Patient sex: M
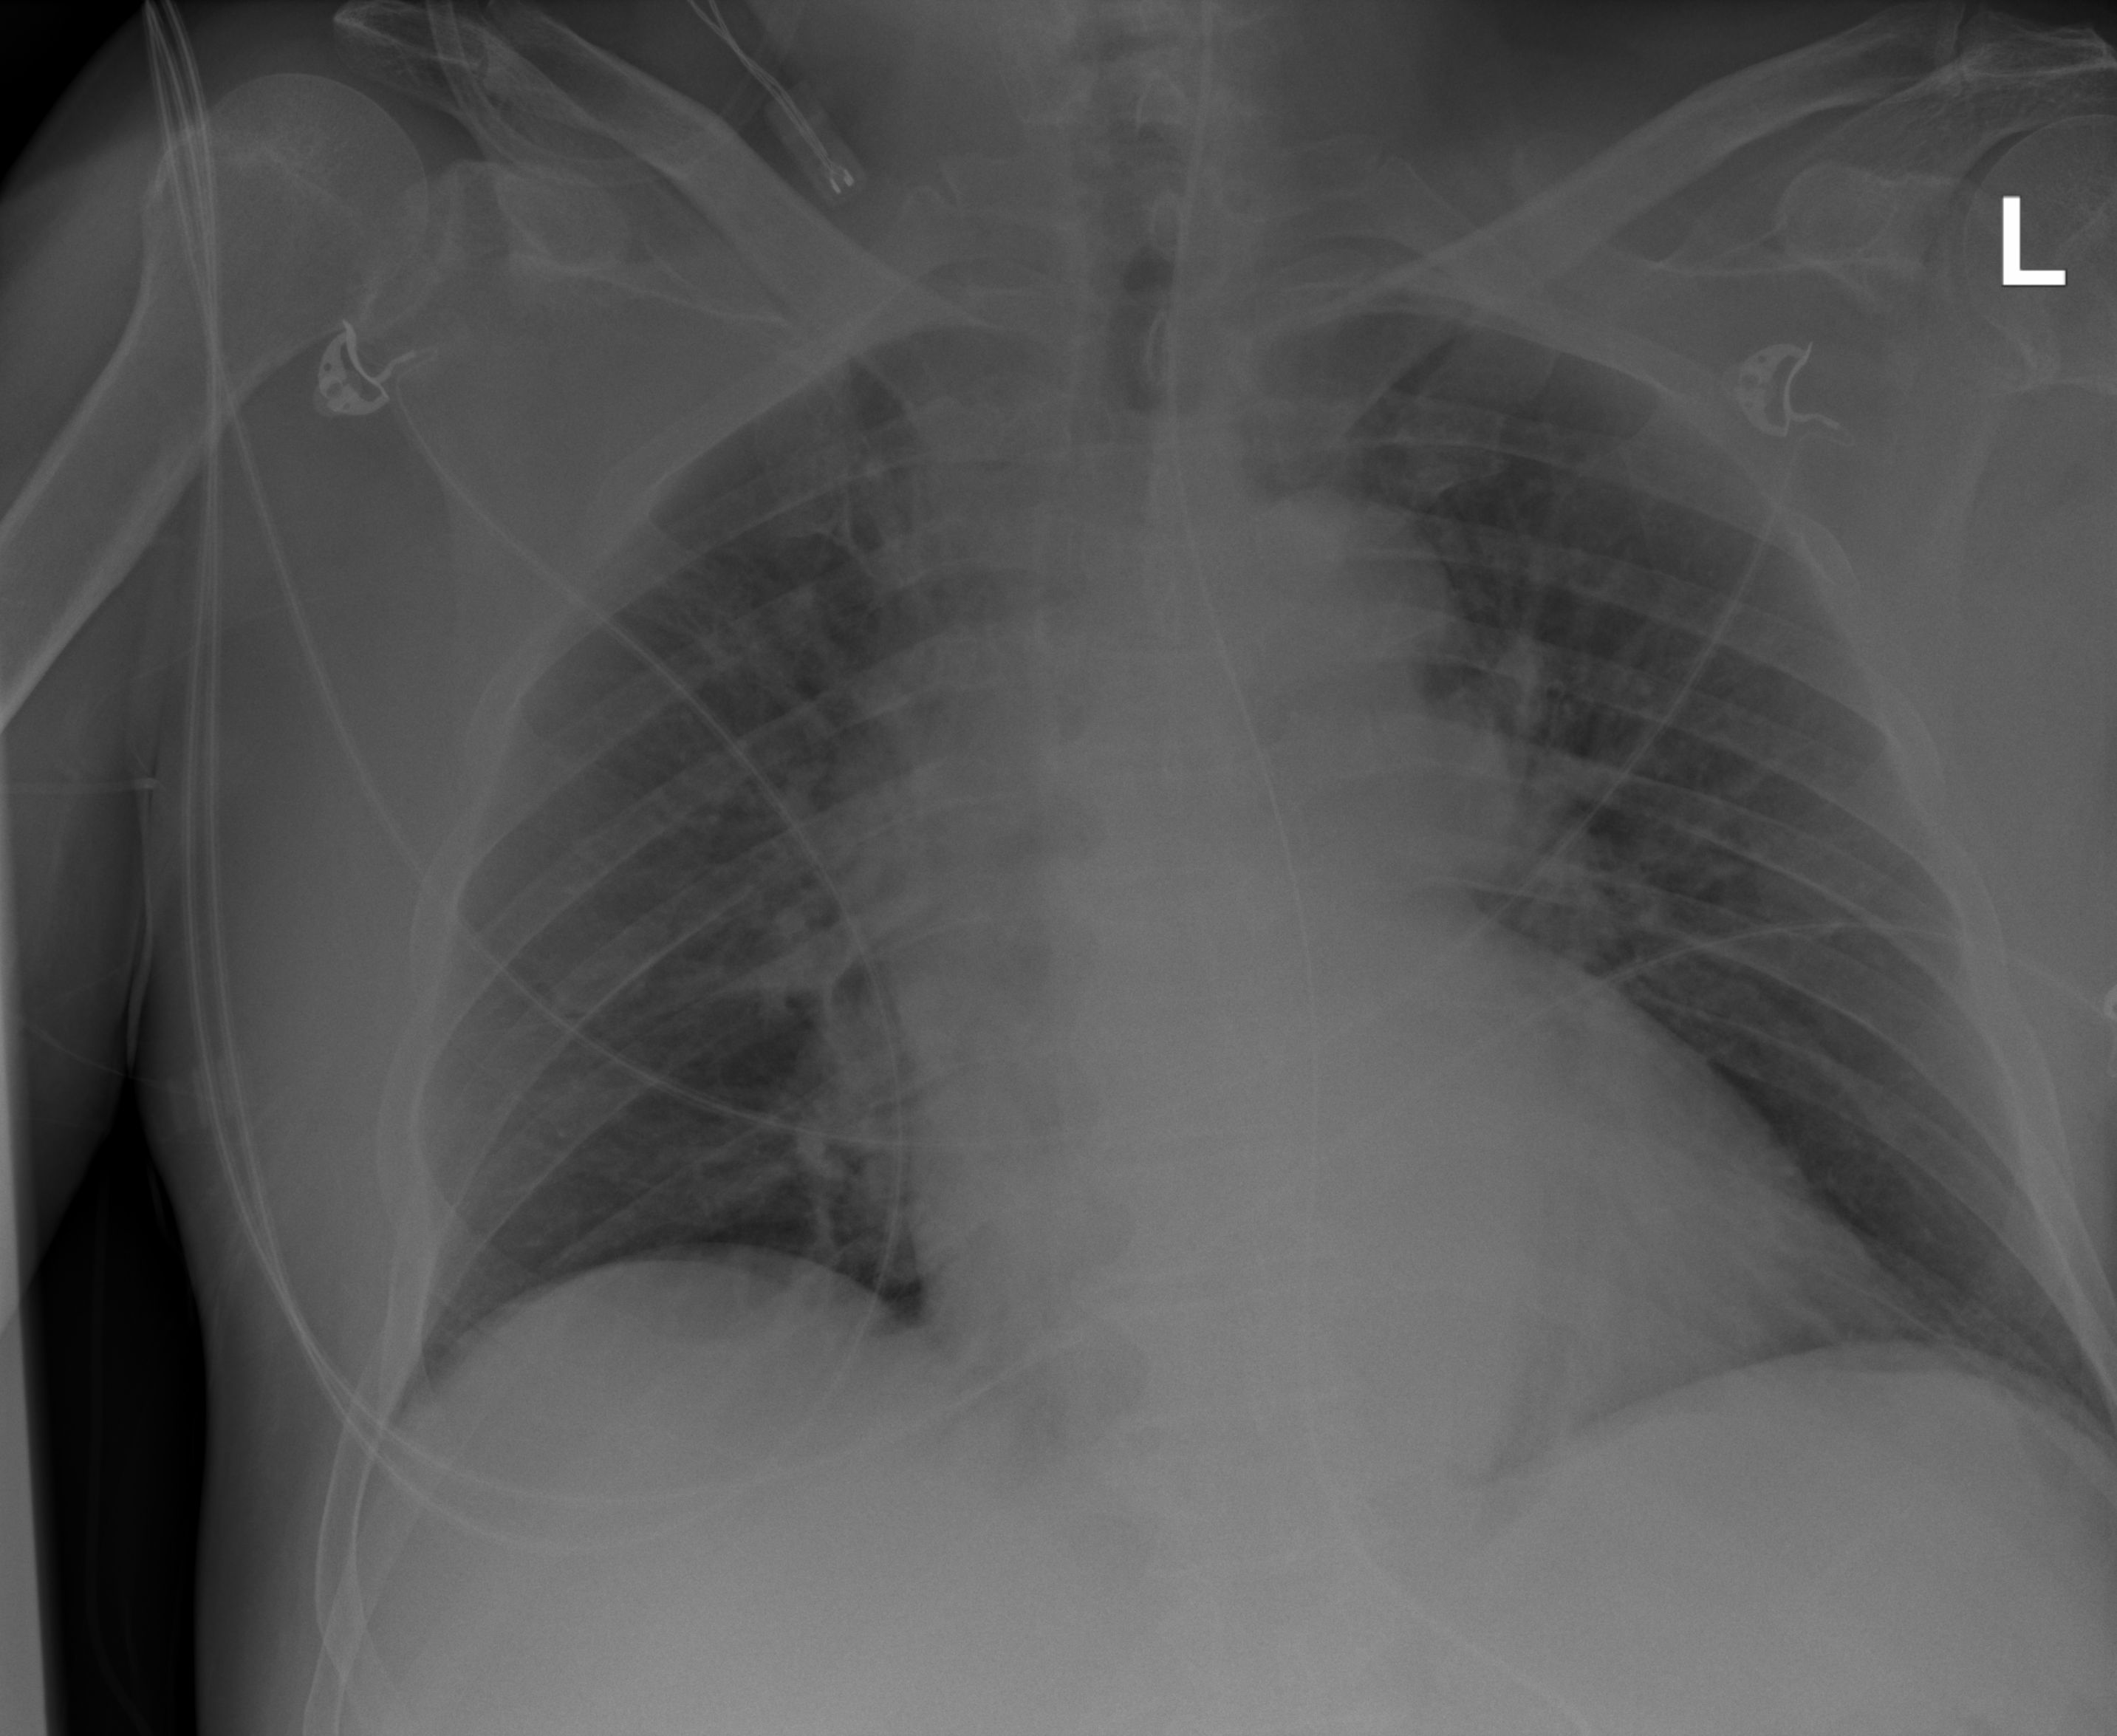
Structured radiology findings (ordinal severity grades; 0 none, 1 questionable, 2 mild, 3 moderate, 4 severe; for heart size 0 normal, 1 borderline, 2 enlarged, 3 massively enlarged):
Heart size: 1
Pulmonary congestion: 1
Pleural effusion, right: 0
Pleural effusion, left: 0
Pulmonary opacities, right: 0
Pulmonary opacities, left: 0
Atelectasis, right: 0
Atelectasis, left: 0